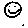
Label: smiley face